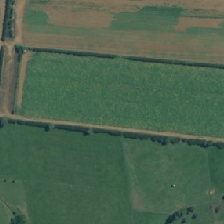
Land cover: shortrotation_cropland